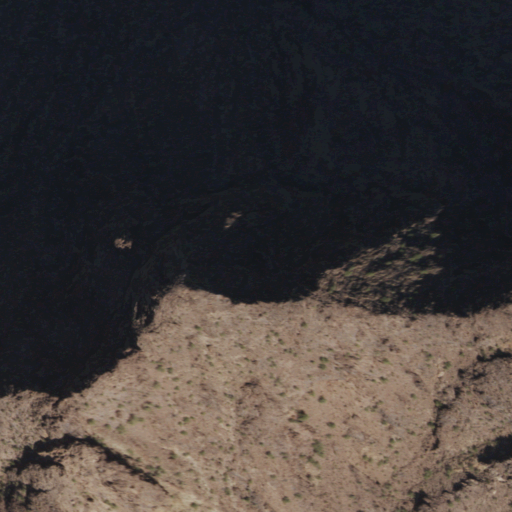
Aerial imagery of mountain in Arizona named Haystack Peak containing only shrub